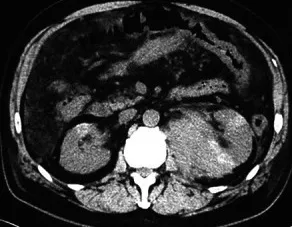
Abdominal CT scan with contrast. Findings of bilateral enhancing lesions in the kidneys. Multiple rounded hyperdense lesions throughout the renal parenchyma bilaterally, more pronounced in the left kidney. Left perinephric hematoma 8.8 x 5.2 cm. Axial view (left). Diffuse thickening of the stomach wall. No evidence of liver lesions.
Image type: radiology (ct)